Field crop: maize
Growth stage: 1
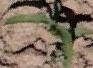
Species: maize